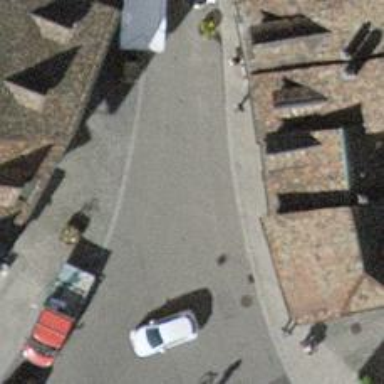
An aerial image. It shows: Pedestrian road with flattened cobblestone surface.